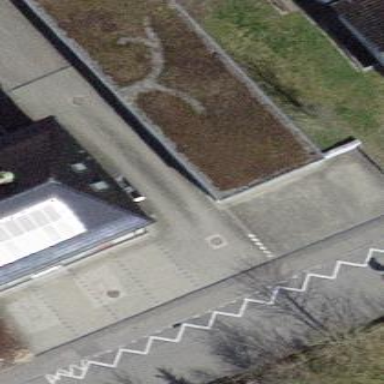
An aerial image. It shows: Garage building.